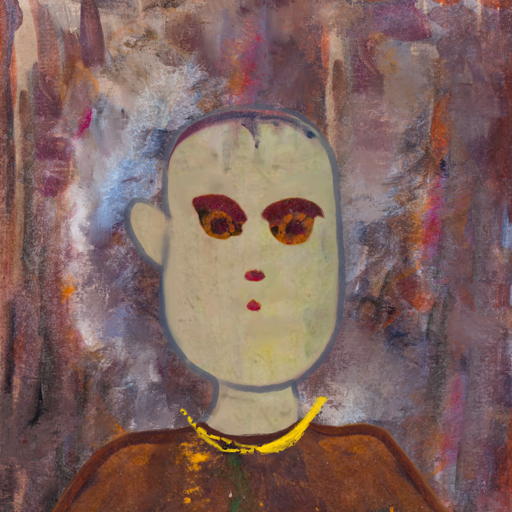
Background: Hypocrite, Head And Neck Front: Hill_Girl, Face Front: Doll, Bust: Comrade, Hair Front: Blank, Head Accessory: Blank, Second Necklace: Blank, Necklace: Irani_1, Baby: Blank